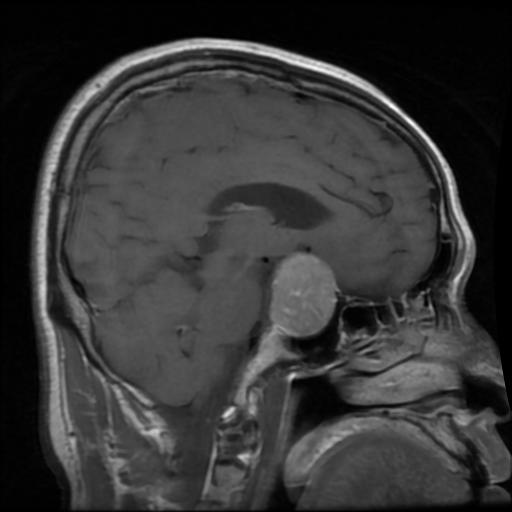
Label: pituitary